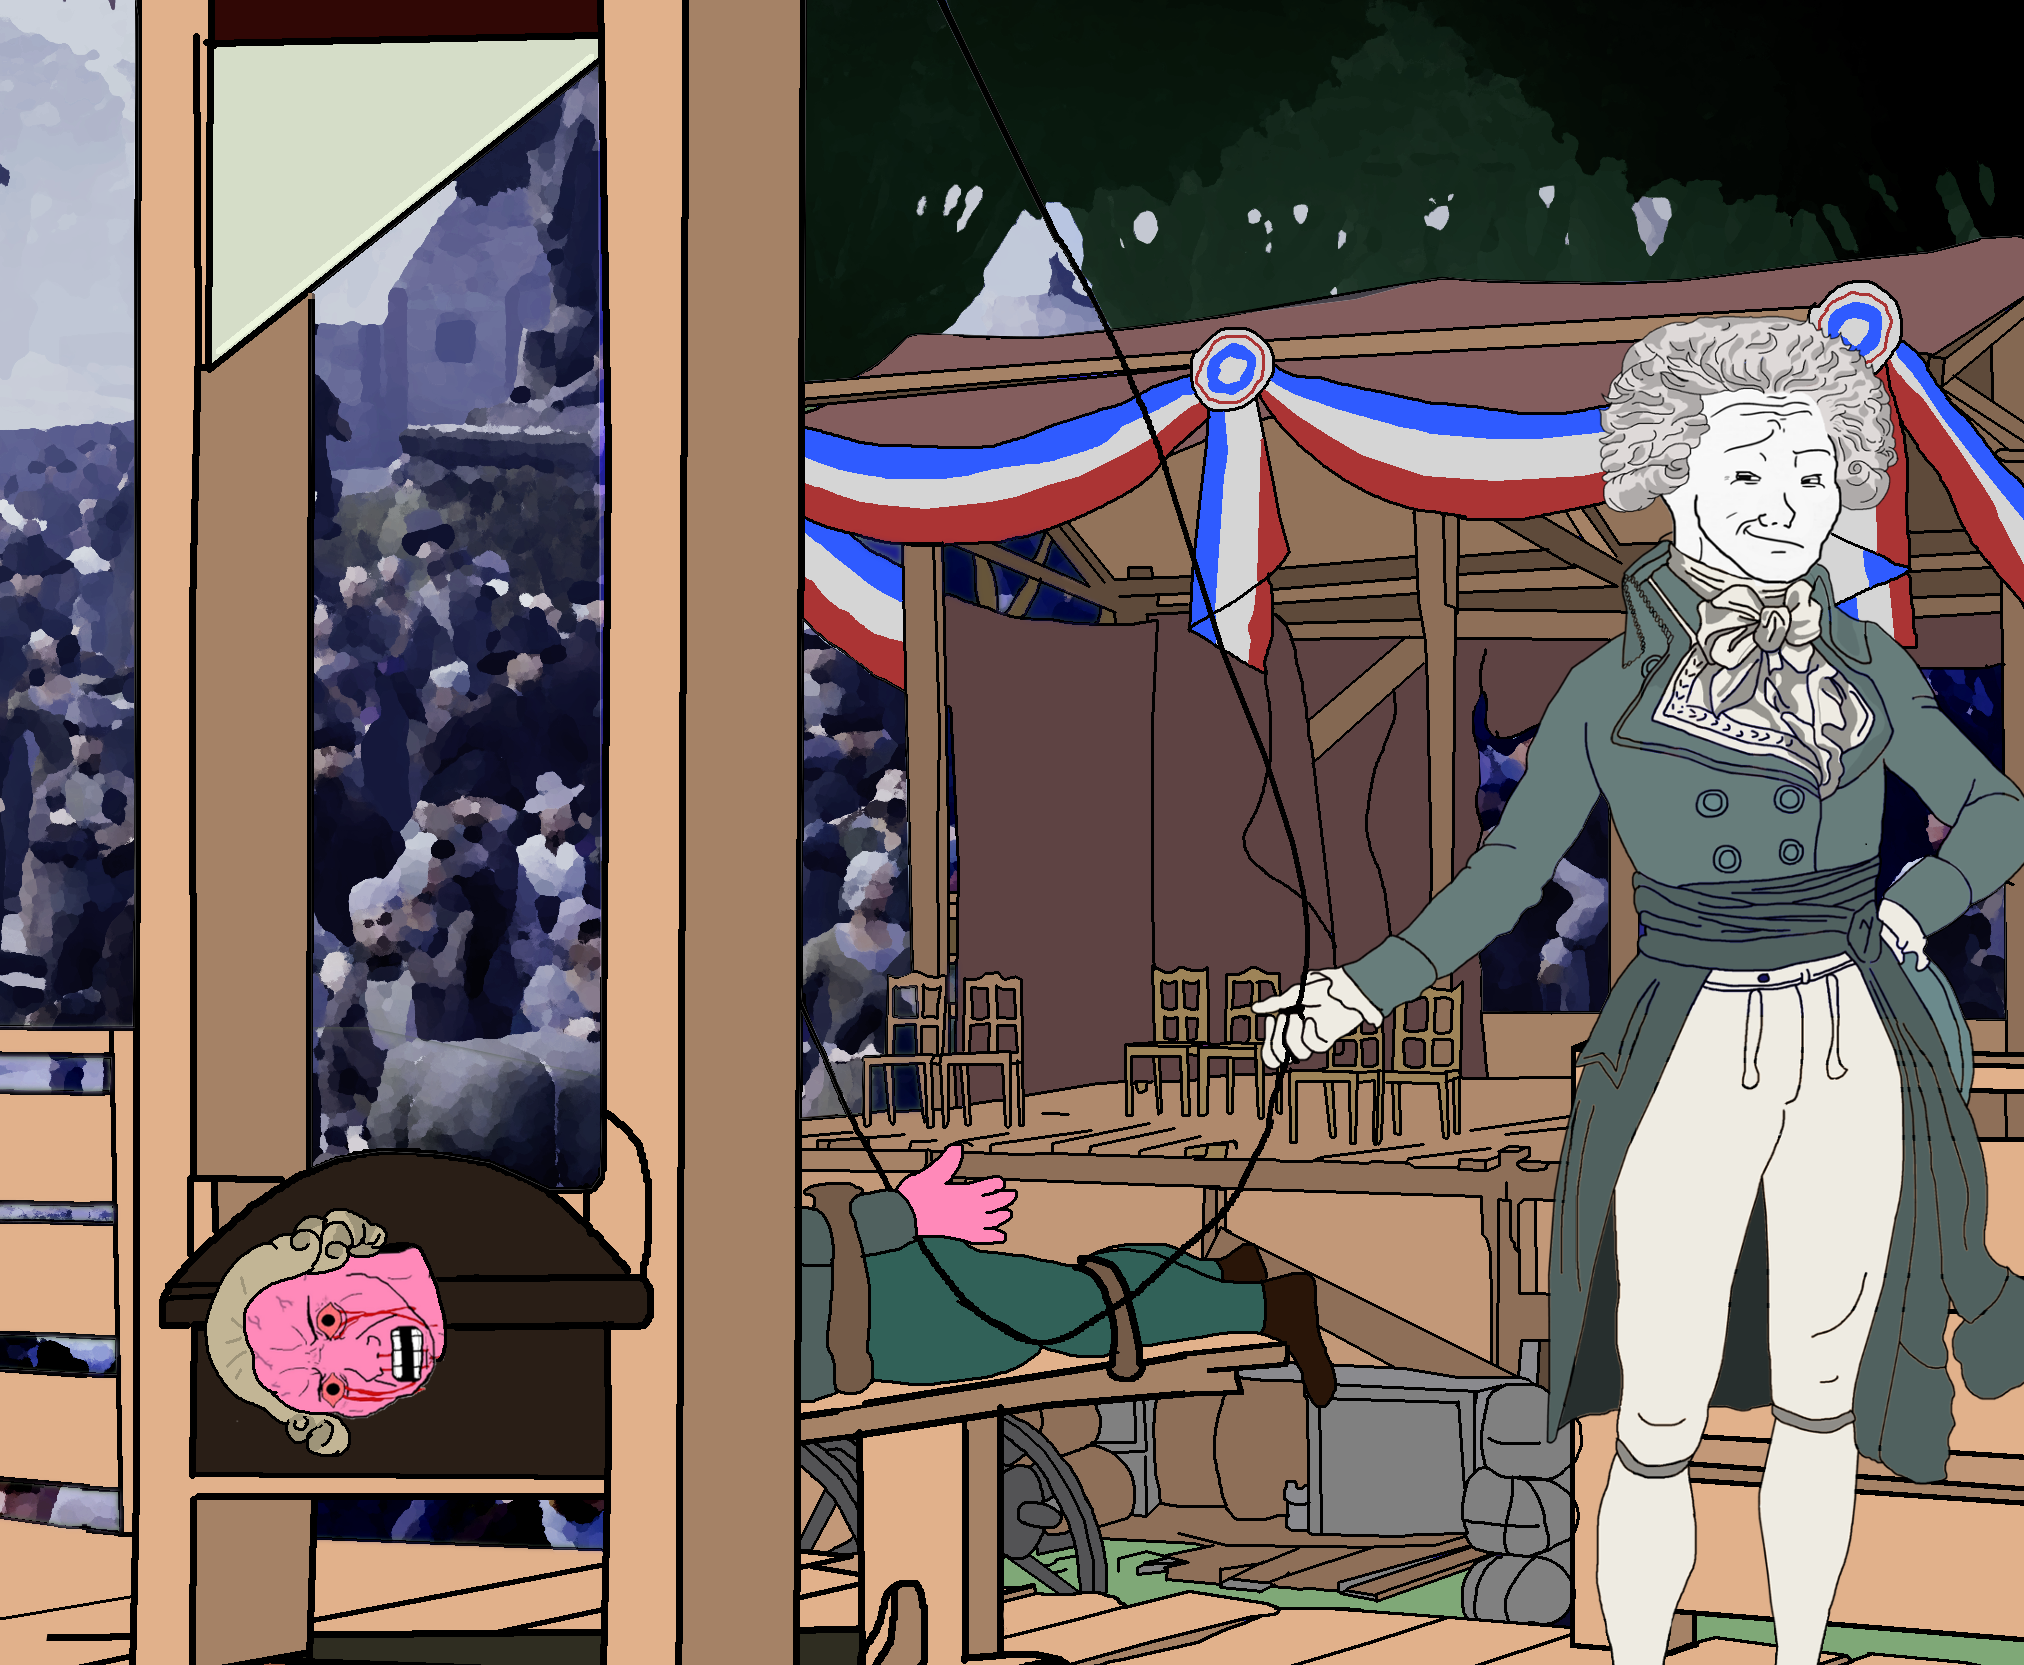
Label: 5_Wojak_with_Background